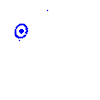
Particle: pion